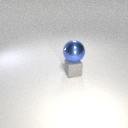
small gray rubber cube below large blue metal sphere